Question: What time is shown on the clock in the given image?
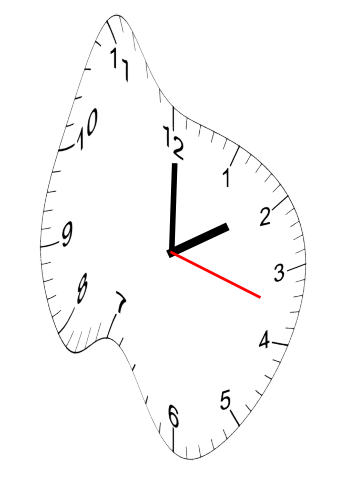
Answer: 02:00:18